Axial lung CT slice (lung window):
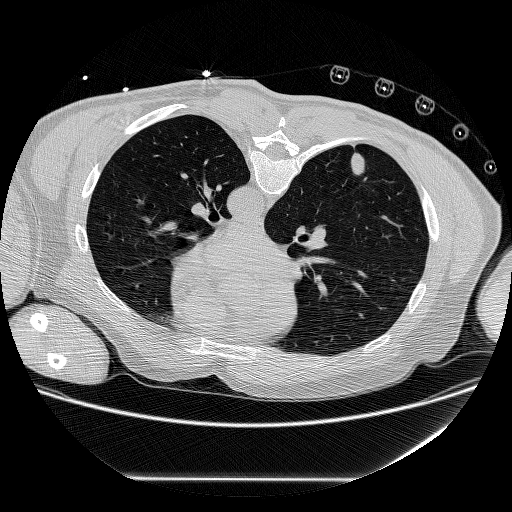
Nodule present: yes
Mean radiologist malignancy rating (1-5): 4.25